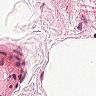
Metastatic tissue present: no